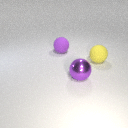
large purple metal sphere in front of large yellow rubber sphere